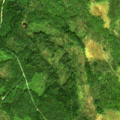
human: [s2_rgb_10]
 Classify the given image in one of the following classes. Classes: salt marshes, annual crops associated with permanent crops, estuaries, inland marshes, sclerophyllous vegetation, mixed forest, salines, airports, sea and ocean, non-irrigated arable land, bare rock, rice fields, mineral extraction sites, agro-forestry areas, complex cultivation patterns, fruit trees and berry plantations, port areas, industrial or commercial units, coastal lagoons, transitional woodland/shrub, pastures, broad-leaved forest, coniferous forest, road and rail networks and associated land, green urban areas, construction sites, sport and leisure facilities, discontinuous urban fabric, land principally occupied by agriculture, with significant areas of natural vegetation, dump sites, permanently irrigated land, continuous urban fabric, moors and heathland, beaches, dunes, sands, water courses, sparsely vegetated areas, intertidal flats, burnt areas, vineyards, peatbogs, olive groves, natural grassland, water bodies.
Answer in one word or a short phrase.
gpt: coniferous forest, mixed forest, transitional woodland/shrub